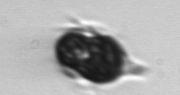
Label: Mesodinium